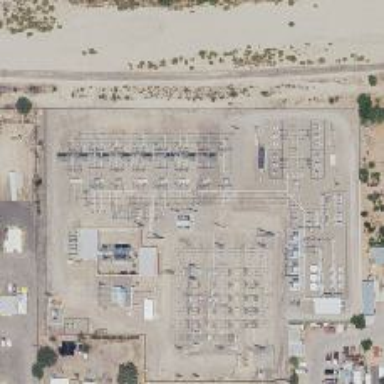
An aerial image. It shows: Switch for power supply.